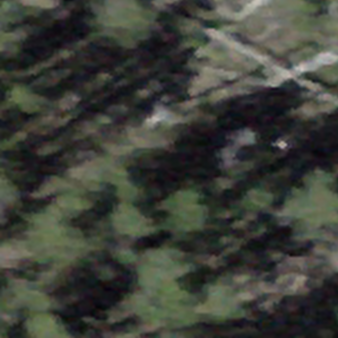
Label: other